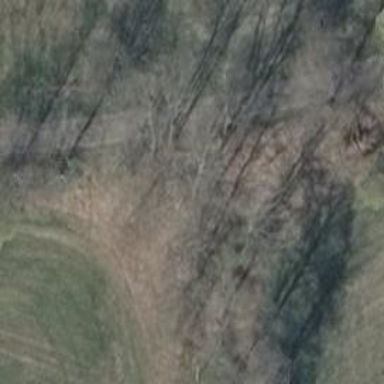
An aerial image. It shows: Row of deciduous broadleaved trees.